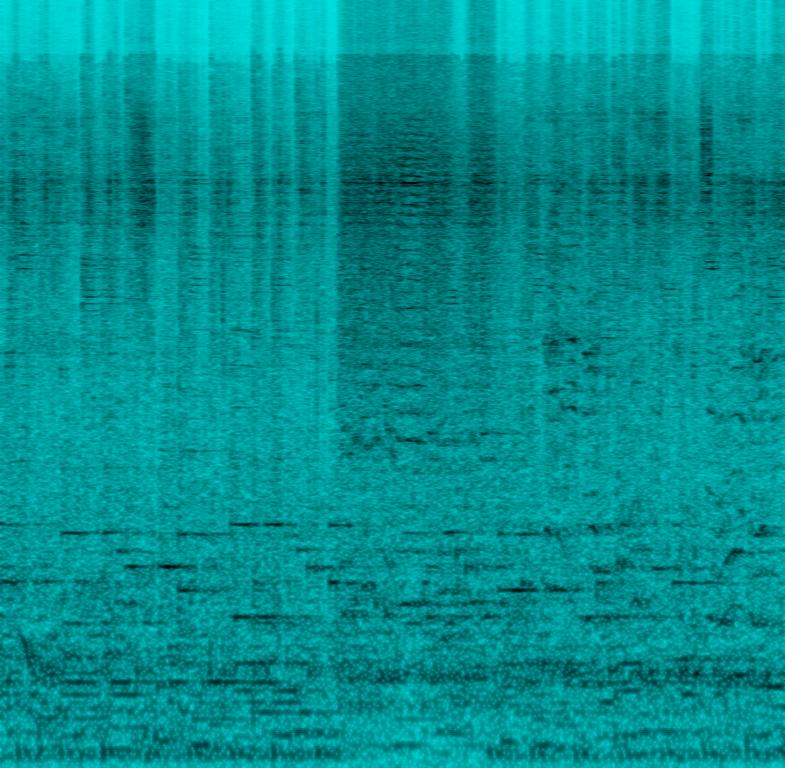
A female vocalist sings this pop song. The tempo is fast with vigorous percussion in the background , funky bass line, an incessant keyboard harmony and guitar. The vocals and instrumentation are incoherent as the audio quality is bad. The is sound of static, murmuring, buzzing,hissing and  scuffling indicating that this is a recording of a live performance.